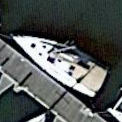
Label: civil